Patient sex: M
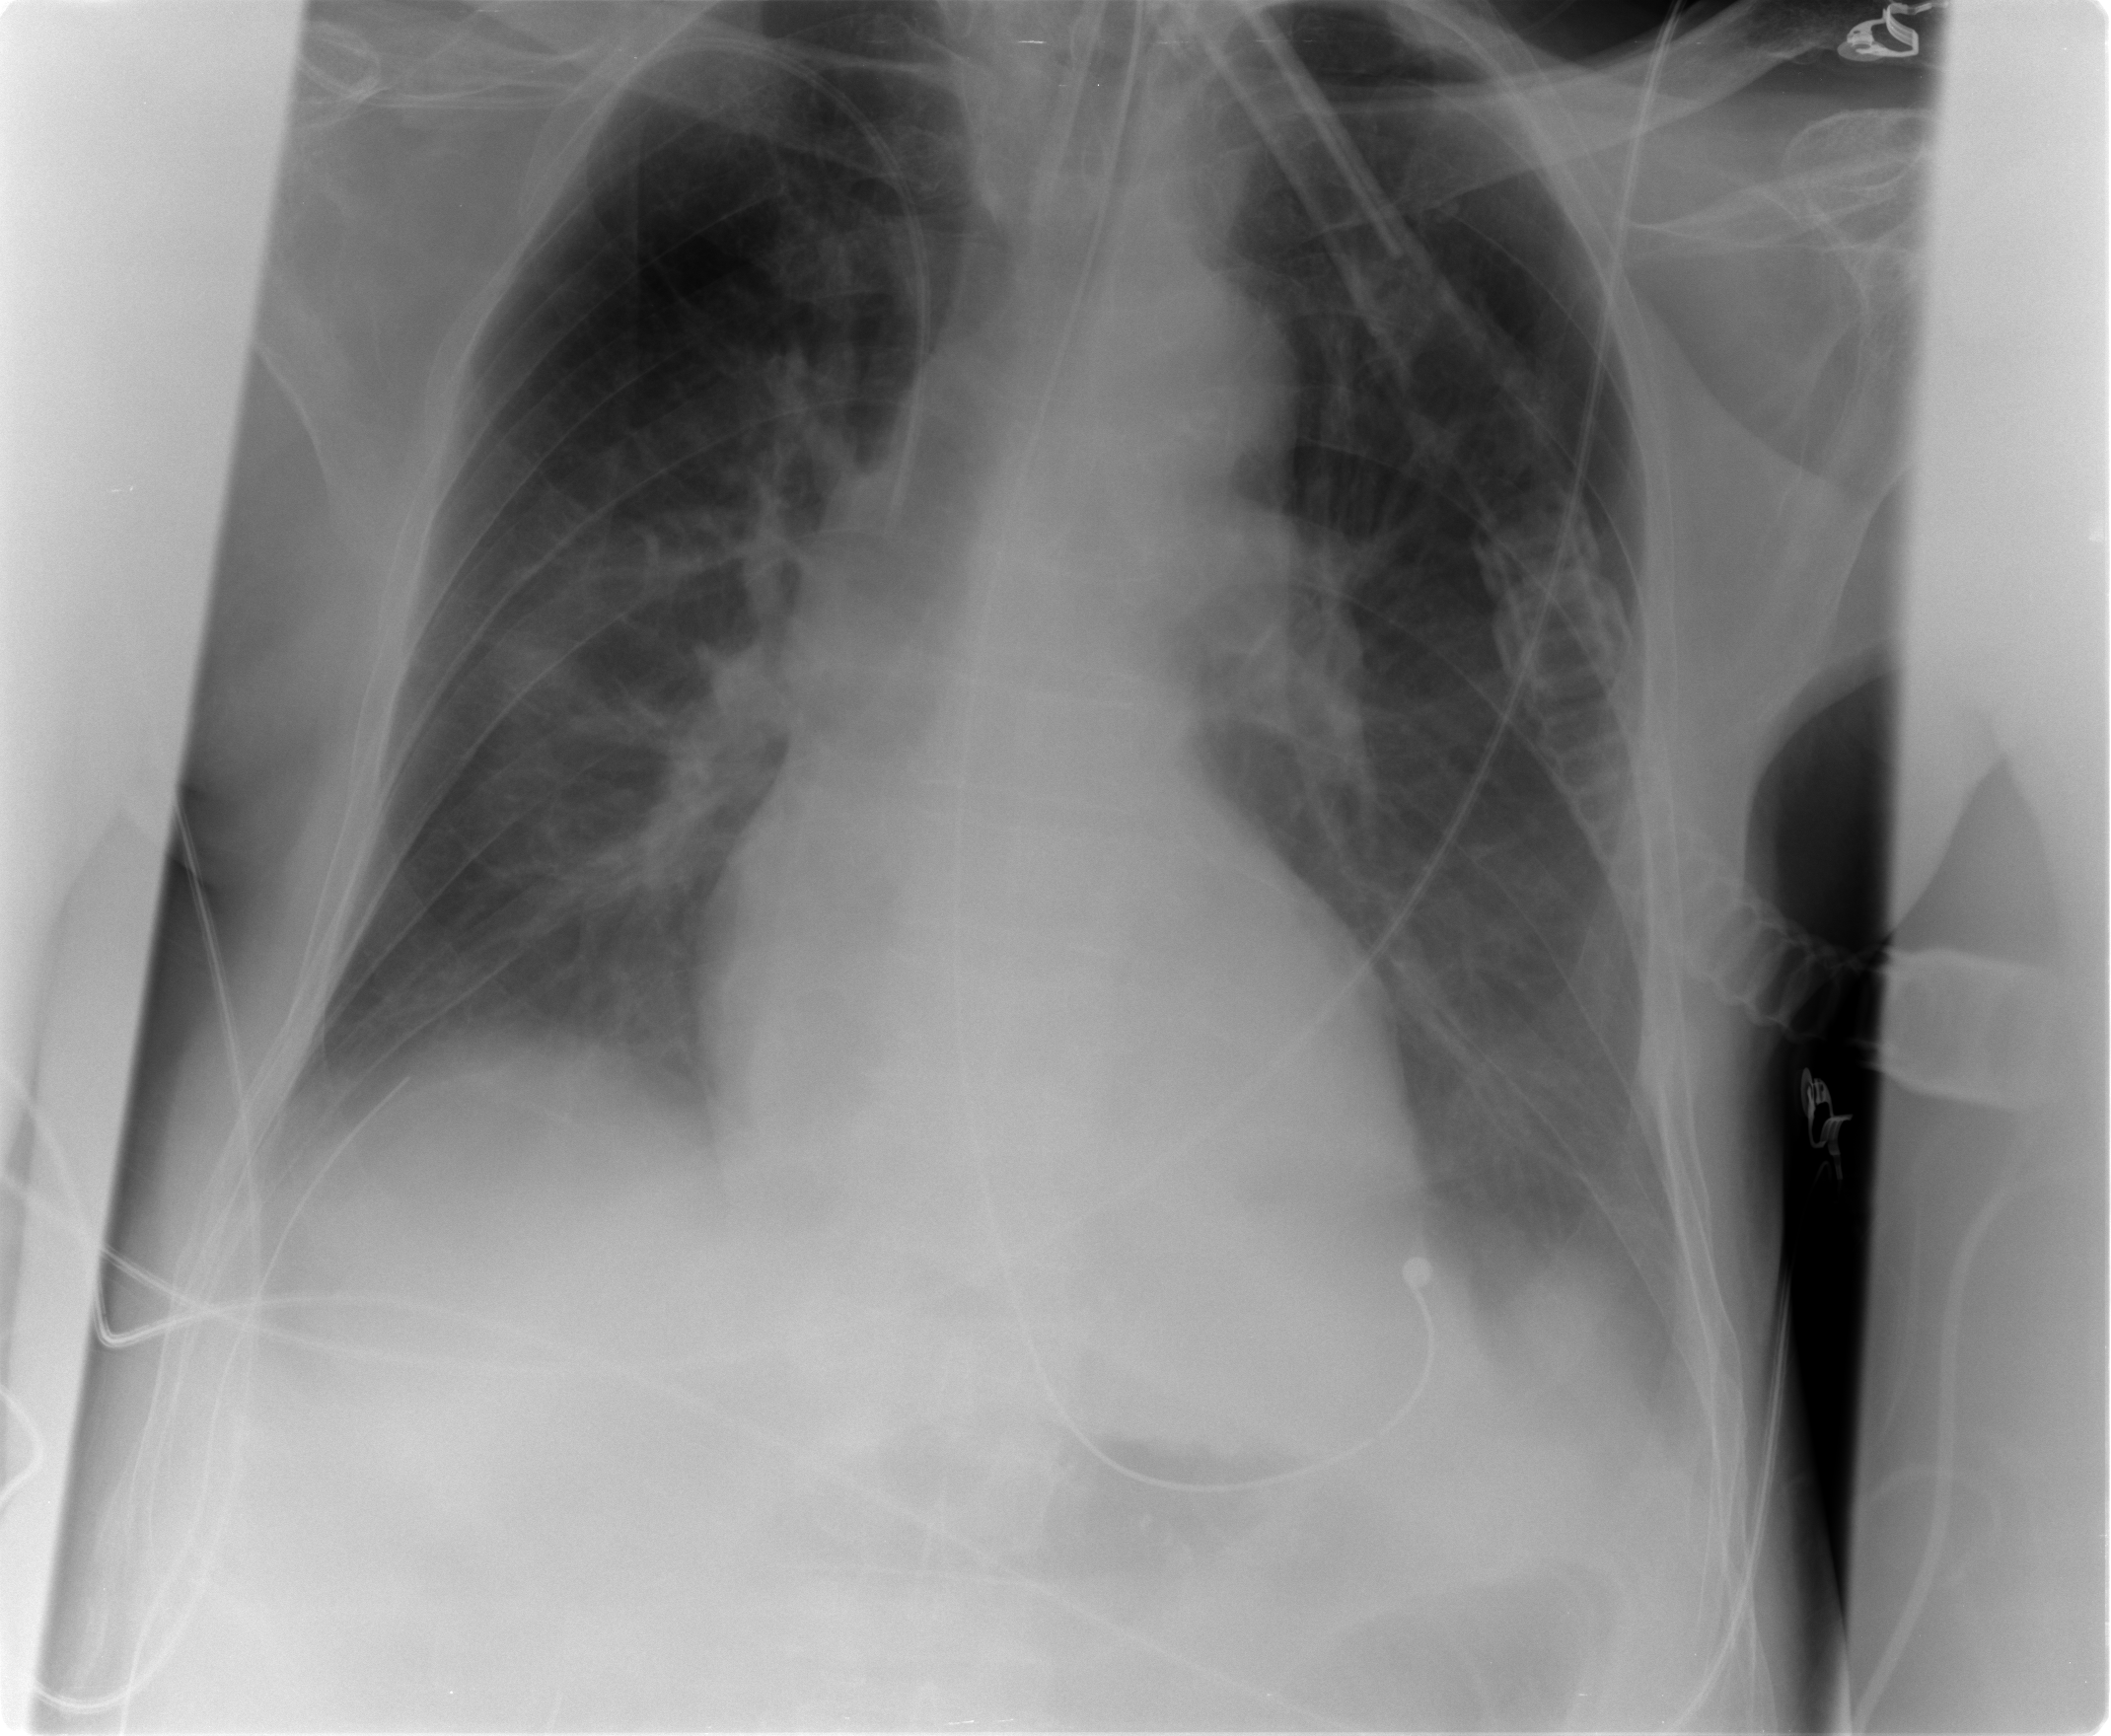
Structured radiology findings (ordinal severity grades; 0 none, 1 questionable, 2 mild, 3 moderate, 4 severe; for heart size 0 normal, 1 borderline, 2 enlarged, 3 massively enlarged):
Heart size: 0
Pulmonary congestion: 1
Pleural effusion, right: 0
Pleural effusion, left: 1
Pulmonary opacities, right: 0
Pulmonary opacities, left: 0
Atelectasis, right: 1
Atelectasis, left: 1